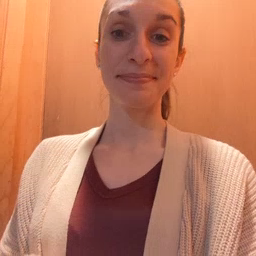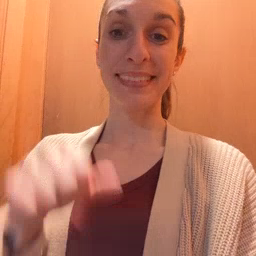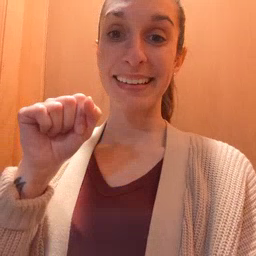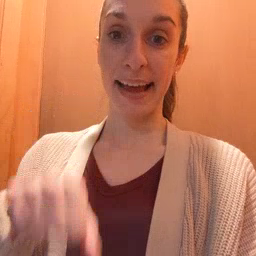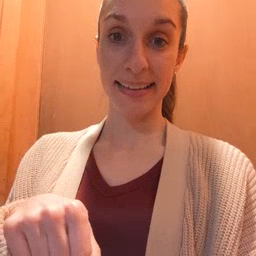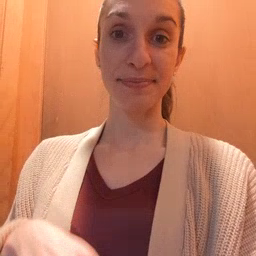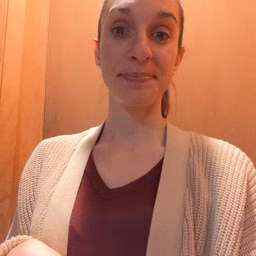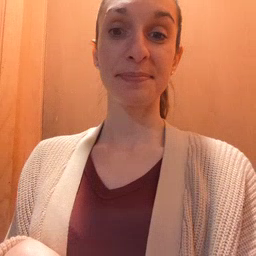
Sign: can